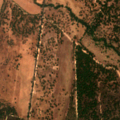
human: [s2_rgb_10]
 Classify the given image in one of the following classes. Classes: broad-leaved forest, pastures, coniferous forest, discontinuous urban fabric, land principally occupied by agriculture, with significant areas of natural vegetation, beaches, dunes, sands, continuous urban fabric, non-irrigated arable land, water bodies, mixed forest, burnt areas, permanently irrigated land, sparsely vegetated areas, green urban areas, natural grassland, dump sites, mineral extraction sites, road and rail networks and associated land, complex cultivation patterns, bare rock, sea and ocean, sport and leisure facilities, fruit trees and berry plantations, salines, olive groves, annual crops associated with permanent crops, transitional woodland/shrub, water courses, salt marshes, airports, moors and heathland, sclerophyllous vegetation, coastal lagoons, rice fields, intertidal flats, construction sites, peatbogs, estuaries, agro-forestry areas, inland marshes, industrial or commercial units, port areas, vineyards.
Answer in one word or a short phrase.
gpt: permanently irrigated land, agro-forestry areas, coniferous forest, mixed forest